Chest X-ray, PA view. Patient: 52 years old, sex M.
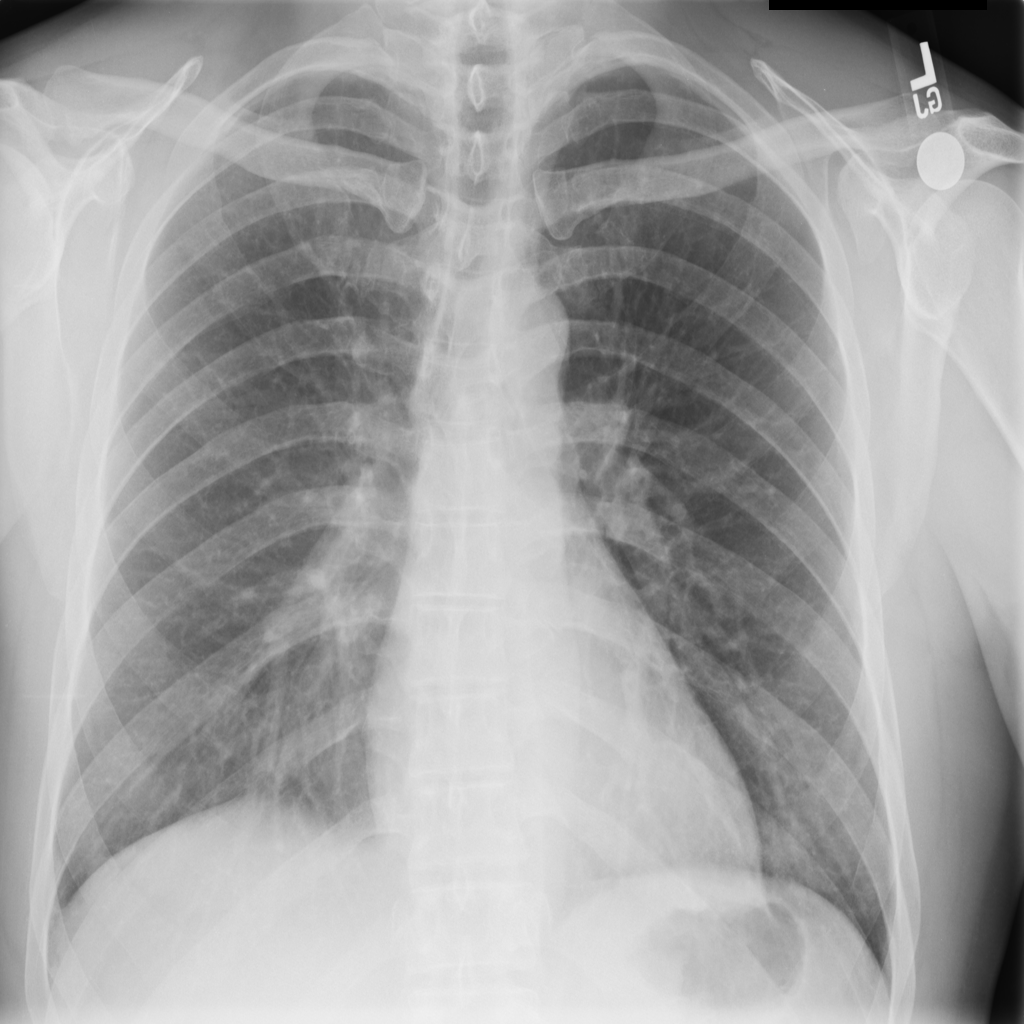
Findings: No Finding